Question: The below is the 'runtime exeception' which i got while am trying to upload a image to the server.

And am trying to upload a image using my local server(WAMP) and my android code is
'''
Bitmap bitmap = BitmapFactory.decodeFile("/sdcard/Sunset.jpg");
// Bitmap bitmap = BitmapFactory.decodeResource(getResources(),R.drawable.background1);
ByteArrayOutputStream stream = new ByteArrayOutputStream();
bitmap.compress(Bitmap.CompressFormat.PNG, 90, stream); //compress to which format you want.
byte [] byte_arr = stream.toByteArray();
String image_str = Base64.encodeBytes(byte_arr);
ArrayList<NameValuePair> nameValuePairs = new ArrayList<NameValuePair>();
nameValuePairs.add(new BasicNameValuePair("image",image_str));
try{
HttpClient httpclient = new DefaultHttpClient();
HttpPost httppost = new HttpPost("http://192.168.1.49/android/upload_image.php");
httppost.setEntity(new UrlEncodedFormEntity(nameValuePairs));
HttpResponse response = httpclient.execute(httppost);
String the_string_response = convertResponseToString(response);
Toast.makeText(uploadimage.this, "Response " + the_string_response, Toast.LENGTH_LONG).show();
}catch(Exception e){
Toast.makeText(uploadimage.this, "ERROR " + e.getMessage(), Toast.LENGTH_LONG).show();
System.out.println("Error http connection"+e.toString());
}
}
public String convertResponseToString(HttpResponse response) throws IllegalStateException, IOException{
String res = "";
StringBuffer buffer = new StringBuffer();
inputStream = response.getEntity().getContent();
int contentLength = (int) response.getEntity().getContentLength(); //getting content length.....
Toast.makeText(uploadimage.this, "contentLength : " + contentLength, Toast.LENGTH_LONG).show();
if (contentLength < 0){
}
else{
byte[] data = new byte[512];
int len = 0;
try
{
while (-1 != (len = inputStream.read(data)) )
{
buffer.append(new String(data, 0, len)); //converting to string and appending to stringbuffer.....
}
}
catch (IOException e)
{
e.printStackTrace();
}
try
{
inputStream.close(); // closing the stream.....
}
catch (IOException e)
{
e.printStackTrace();
}
res = buffer.toString(); // converting string buffer to string
Toast.makeText(uploadimage.this, "Result : " + res, Toast.LENGTH_LONG).show();
//System.out.println("Response => " + EntityUtils.toString(response.getEntity()));
}
return res;
}
}
'''
and this is my php code which i got from internet .
'''
<?php
$base=$_REQUEST['image'];
$binary=base64_decode($base);
header('Content-Type: bitmap; charset=utf-8');
$file = fopen('uploaded_image.jpg', 'wb');
fwrite($file, $binary);
fclose($file);
echo 'Image upload complete!!, Please check your php file directory......';
?>
'''
Can any one help me in this to solve my problem. thanks in advance
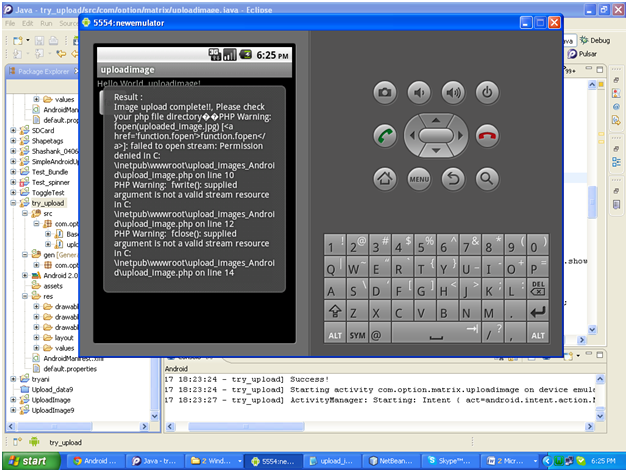
Answer: You have to create one additional directory in c:\ then provide read, write and execute permission on it.
In your php code please write the absolute path of the storage location.
This may solve your problem.
Remember to run the IIS server in Administrator mode.